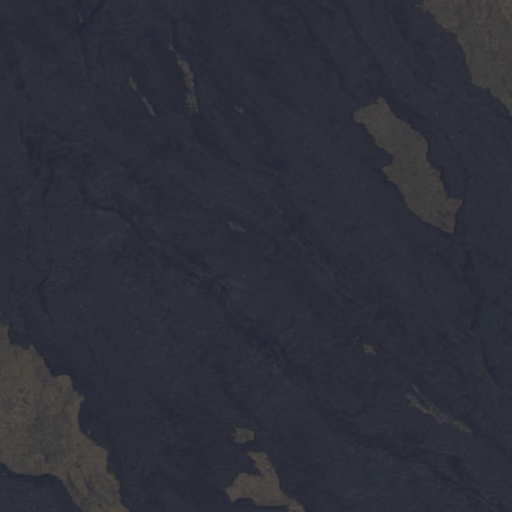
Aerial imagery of lava area in Hawaii named Lava Flow of 1880 containing only unknown